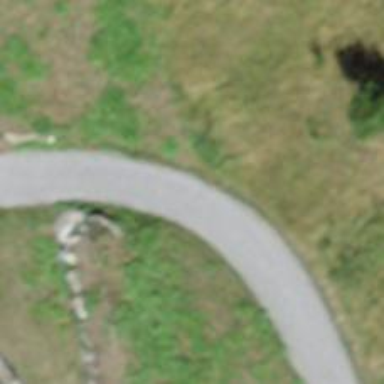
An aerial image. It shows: Unclassified road with asphalt surface.